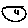
Label: smiley face